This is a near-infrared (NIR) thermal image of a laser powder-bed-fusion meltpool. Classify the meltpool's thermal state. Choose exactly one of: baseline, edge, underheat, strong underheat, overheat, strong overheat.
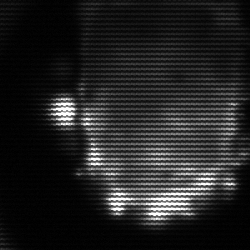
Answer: baseline